Question: When I edit an aspx file in Visual Studio 2008 and enter '</script>', it is autocorrected to '</scriptengine>' when I press the '>' key. So, when I enter '</script>', it comes out as '</scriptengine>' in the document. Is there an option to prevent this?

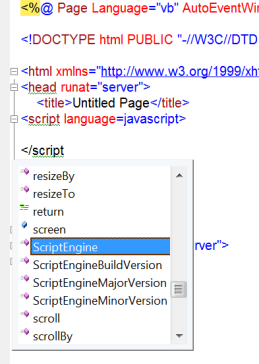
Answer: The key is to check'Show all settings' at the bottom of the page under 'Tools', 'Options', 'Text Editor'. Then you can see the appropriate HTML options, specifically 'Auto list members'.